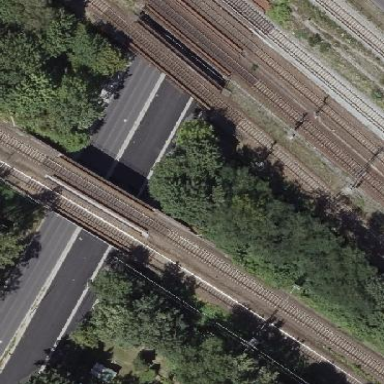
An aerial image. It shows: Bridge with beam structure.